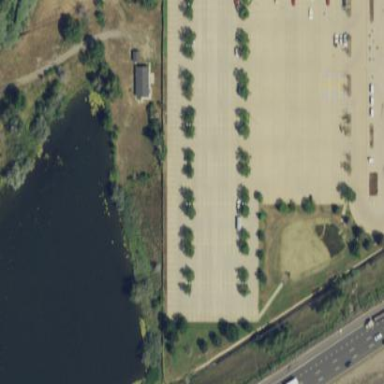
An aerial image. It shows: Parking area with surface.